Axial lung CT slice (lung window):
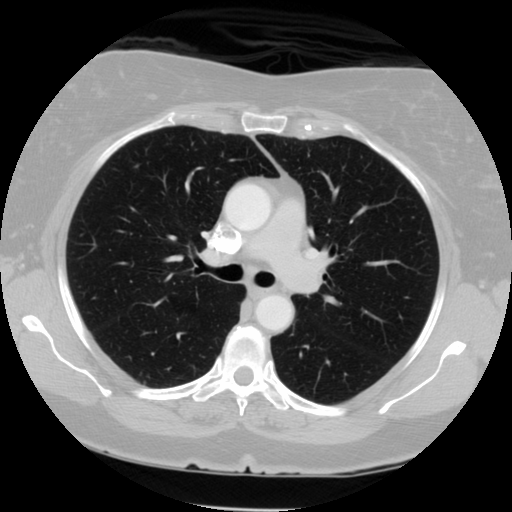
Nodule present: no